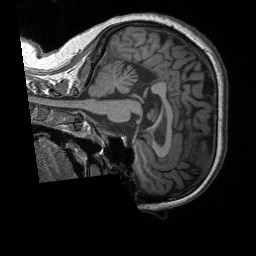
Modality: T1w
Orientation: sagittal
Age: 29
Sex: female
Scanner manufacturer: siemens
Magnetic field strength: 3 T
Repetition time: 1.9 s
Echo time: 0.00252 s